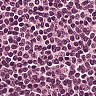
Metastatic tissue present: no